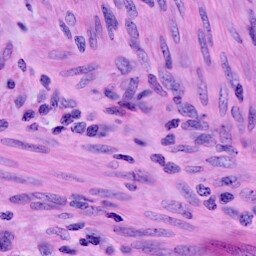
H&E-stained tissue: Cervix